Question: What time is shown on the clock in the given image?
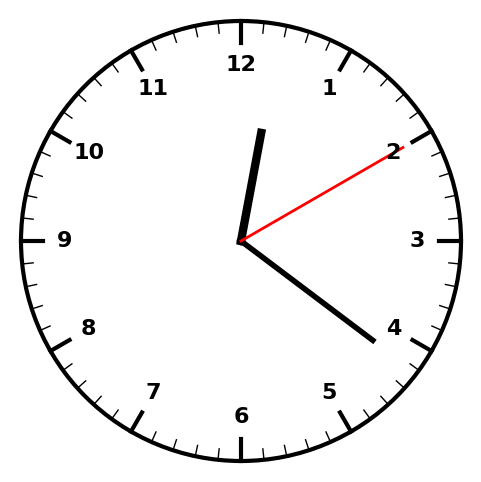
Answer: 12:21:10